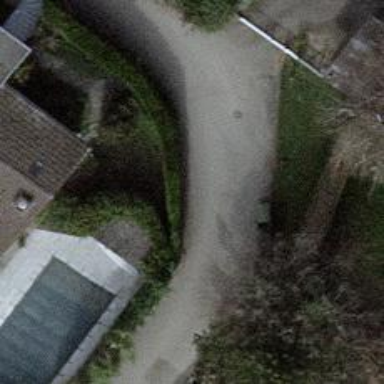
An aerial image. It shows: Residential road with asphalt surface and no sidewalks.